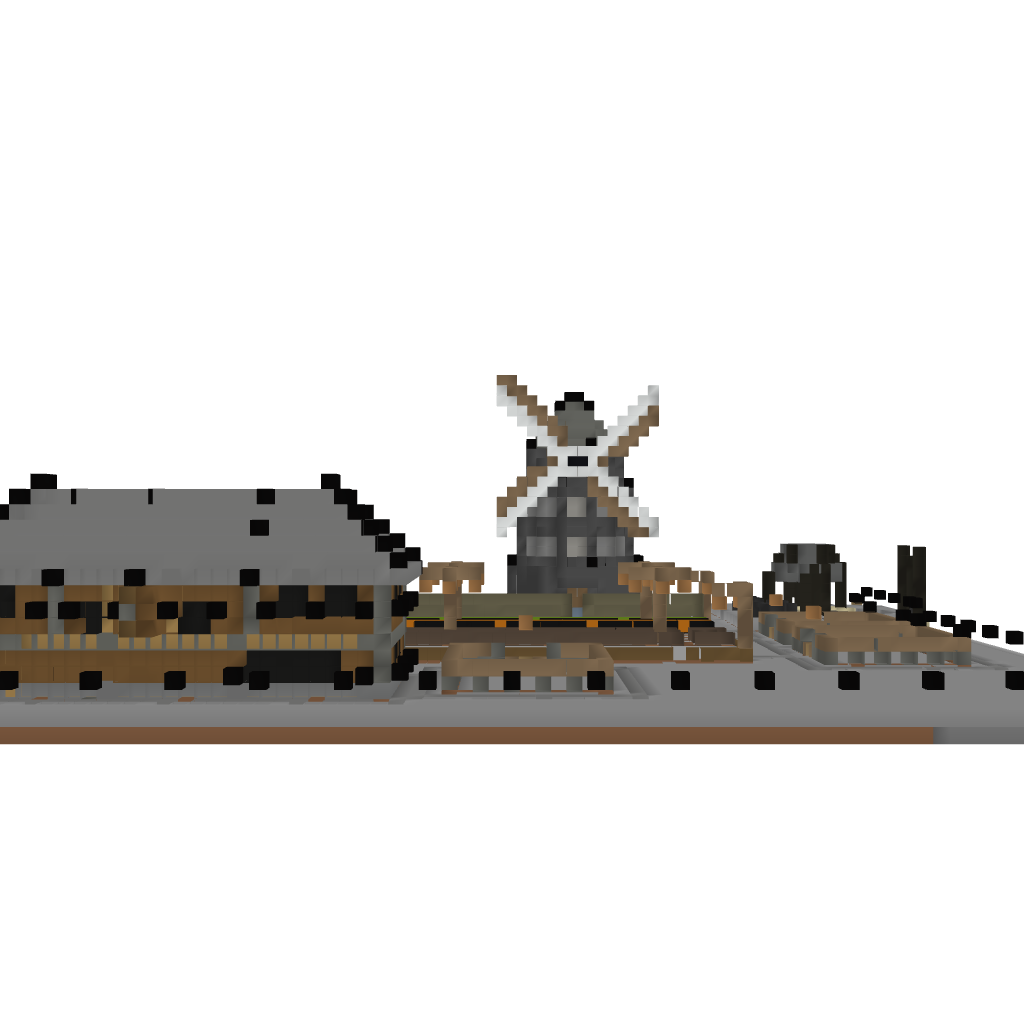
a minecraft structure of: NoreII´s Farm